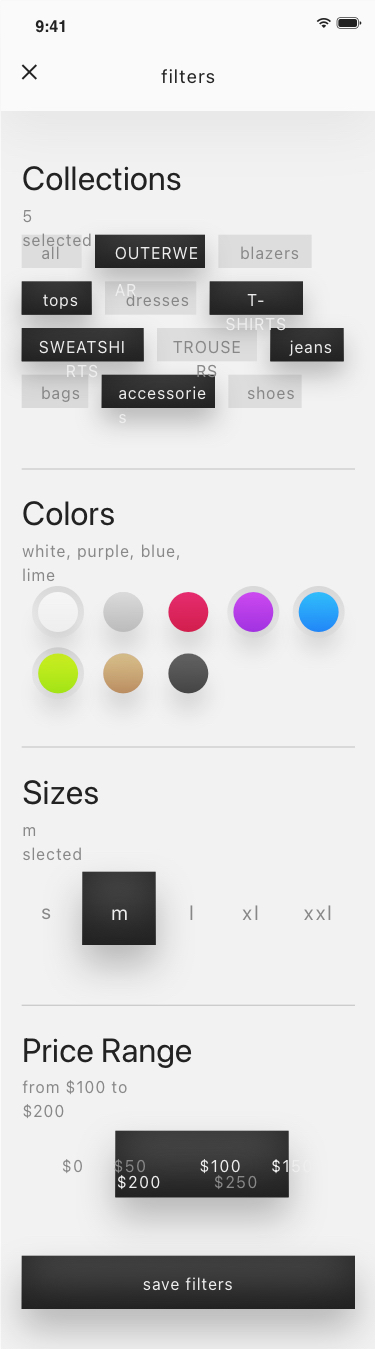
Text in this UI design:
save filters
$0     $50         $100     $150     $200         $250
from $100 to $200
Price Range
s
l
xl
xxl
m
m slected
Sizes
white, purple, blue, lime
Colors
shoes
accessories
bags
jeans
		TROUSERS
SWEATSHIRTS
T-SHIRTS
dresses
tops
blazers
OUTERWEAR
all
5 selected
Collections
filters
9:41